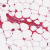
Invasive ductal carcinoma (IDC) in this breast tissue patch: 0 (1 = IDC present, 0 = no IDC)